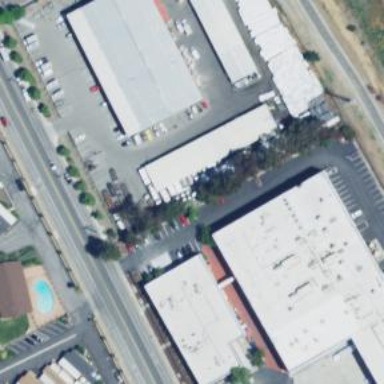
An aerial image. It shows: Industrial building used as laundry facility.